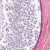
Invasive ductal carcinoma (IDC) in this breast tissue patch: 0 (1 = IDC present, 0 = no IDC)